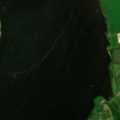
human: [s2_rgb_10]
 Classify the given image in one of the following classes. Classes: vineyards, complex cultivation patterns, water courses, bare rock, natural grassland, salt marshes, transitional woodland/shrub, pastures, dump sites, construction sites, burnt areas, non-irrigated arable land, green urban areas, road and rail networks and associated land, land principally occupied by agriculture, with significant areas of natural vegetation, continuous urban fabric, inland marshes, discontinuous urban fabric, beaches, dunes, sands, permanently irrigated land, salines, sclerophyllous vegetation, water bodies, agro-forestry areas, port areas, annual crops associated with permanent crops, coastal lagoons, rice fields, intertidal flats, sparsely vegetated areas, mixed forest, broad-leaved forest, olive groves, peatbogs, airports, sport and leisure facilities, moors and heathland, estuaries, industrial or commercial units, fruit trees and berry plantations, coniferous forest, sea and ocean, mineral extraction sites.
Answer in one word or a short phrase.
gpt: discontinuous urban fabric, non-irrigated arable land, pastures, water courses